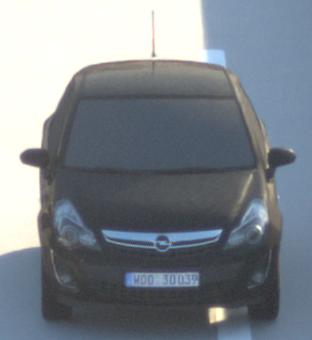
Make: Opel
Model: Corsa 1.2
Detailed model: Corsa (D)
Model produced from: 2011/01
Model produced until: 2014/08
Doors: 3
Color: black
Road condition: dry road
Daytime: sunrise or sunset
Contrast: medium contrast